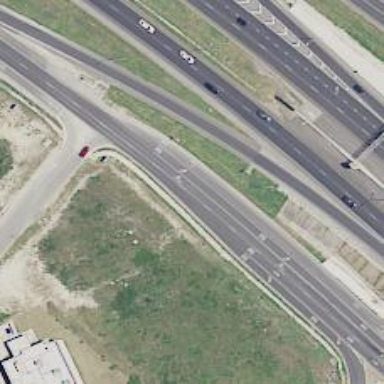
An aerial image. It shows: Secondary road with asphalt surface and frontage road.